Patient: sex M, age 54
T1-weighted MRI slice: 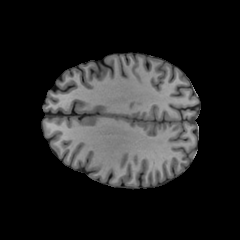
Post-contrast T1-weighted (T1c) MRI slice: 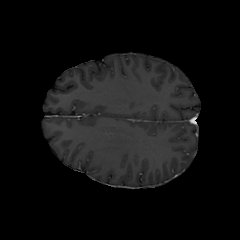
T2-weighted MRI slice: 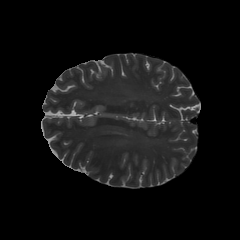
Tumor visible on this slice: no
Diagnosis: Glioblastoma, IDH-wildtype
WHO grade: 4